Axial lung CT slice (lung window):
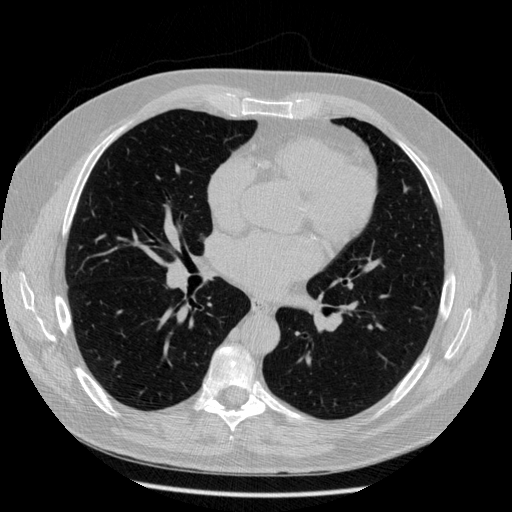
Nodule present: no